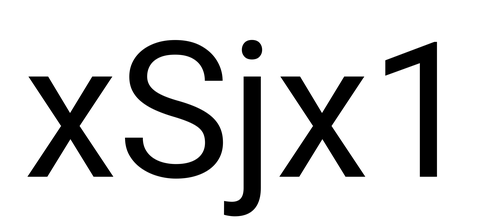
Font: Roboto_Regular